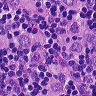
Metastatic tissue present: yes